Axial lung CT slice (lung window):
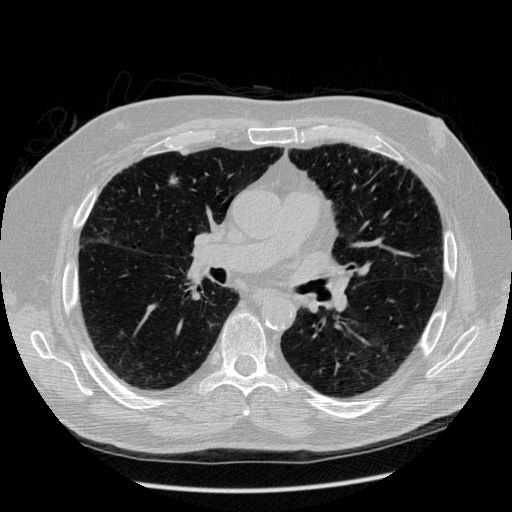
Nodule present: yes
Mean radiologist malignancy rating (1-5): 3.25